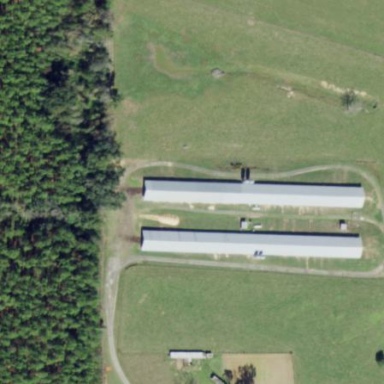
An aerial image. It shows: Poultry farmyard.